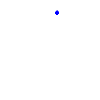
Particle: pion